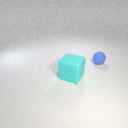
small blue rubber sphere behind large cyan rubber cube